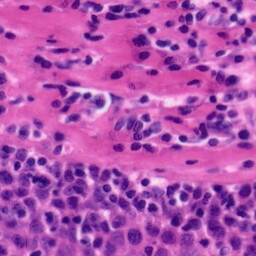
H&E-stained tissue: Tonsil